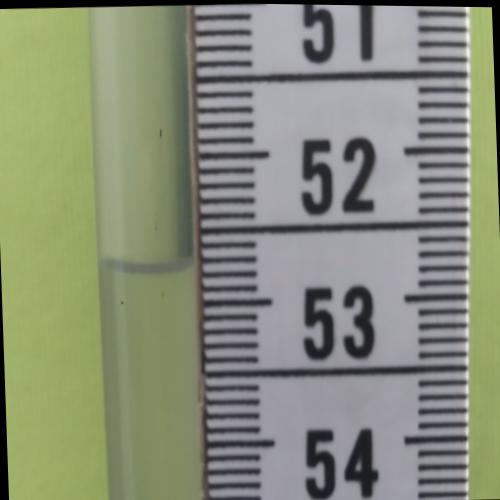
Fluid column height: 52.7 cm